Aerial crown-view tile of a tropical tree (Barro Colorado Island, Panama), acquired 20250317:
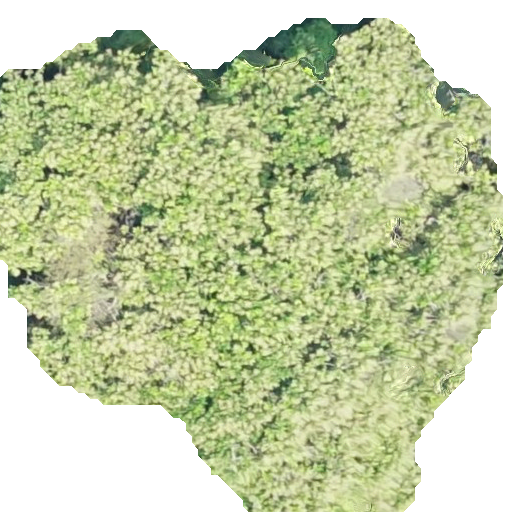
Species: Anacardium excelsum
GBIF accepted scientific name: Anacardium excelsum
Crown area: 295.328 m²